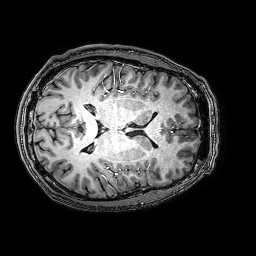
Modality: T1w
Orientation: axial
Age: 25
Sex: male
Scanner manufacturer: philips
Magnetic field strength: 3 T
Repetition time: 0.009 s
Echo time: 0.0035 s